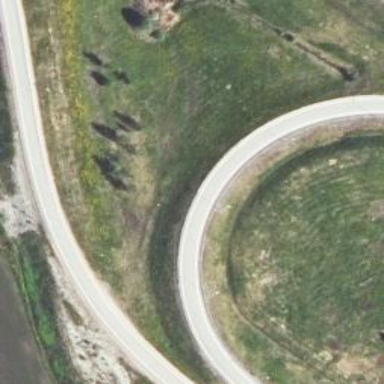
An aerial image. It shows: Tertiary motorway link with asphalt surface.